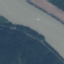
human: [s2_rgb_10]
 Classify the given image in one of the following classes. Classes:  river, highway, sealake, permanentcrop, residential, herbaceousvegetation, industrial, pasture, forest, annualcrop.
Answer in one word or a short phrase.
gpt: River